Aerial crown-view tile of a tropical tree (Barro Colorado Island, Panama), acquired 20240716:
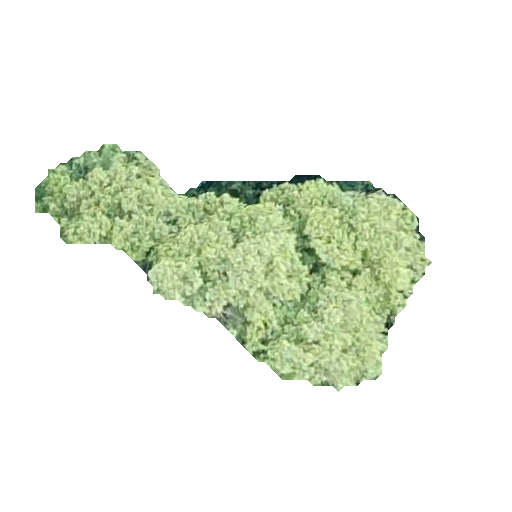
Species: Luehea seemannii
GBIF accepted scientific name: Luehea seemannii
Crown area: 82.723 m²